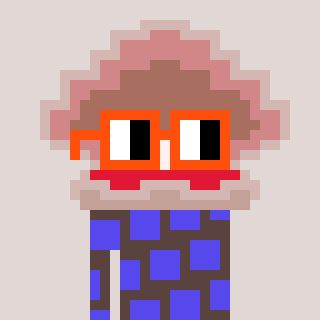
a pixel art character with square orange glasses, a oyster-shaped head and a darkbrown-colored body on a warm background